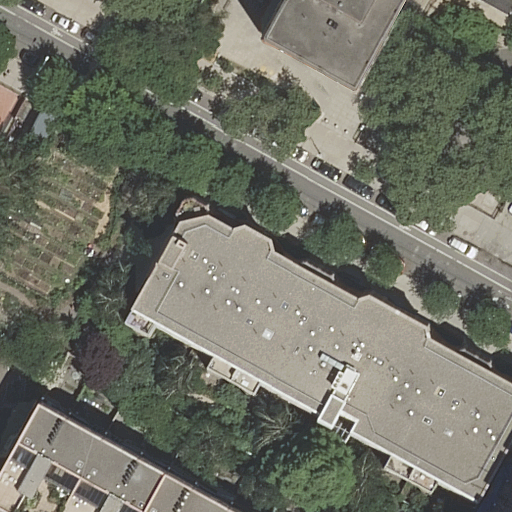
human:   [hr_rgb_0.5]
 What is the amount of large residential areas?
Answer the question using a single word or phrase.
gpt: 0

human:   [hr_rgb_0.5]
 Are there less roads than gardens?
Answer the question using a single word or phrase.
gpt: no

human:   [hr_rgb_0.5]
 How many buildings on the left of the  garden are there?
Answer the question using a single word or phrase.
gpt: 0

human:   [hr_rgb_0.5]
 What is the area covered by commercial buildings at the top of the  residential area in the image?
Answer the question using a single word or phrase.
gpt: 0m2

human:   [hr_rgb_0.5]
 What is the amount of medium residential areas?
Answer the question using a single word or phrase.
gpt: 1

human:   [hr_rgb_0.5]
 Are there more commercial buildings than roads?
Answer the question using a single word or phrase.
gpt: no

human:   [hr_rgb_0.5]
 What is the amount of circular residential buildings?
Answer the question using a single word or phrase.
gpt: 0

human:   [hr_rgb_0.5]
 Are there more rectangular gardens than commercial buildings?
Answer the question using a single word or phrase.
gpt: yes

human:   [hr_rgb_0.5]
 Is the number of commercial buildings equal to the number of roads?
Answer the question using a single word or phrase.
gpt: no

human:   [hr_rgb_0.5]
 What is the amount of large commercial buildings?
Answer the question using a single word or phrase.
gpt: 0

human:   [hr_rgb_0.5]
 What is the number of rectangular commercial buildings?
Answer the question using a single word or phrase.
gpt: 0

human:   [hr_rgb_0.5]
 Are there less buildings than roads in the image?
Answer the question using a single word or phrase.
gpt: no

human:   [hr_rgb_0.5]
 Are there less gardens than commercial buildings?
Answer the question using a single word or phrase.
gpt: no

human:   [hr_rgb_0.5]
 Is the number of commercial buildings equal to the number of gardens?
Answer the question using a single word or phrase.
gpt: no

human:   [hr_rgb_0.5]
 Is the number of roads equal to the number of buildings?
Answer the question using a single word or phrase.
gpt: no

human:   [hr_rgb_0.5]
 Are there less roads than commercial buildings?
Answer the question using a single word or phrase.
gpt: no

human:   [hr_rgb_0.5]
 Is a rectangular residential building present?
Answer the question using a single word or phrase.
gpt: yes

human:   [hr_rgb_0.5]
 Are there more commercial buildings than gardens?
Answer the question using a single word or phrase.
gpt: no

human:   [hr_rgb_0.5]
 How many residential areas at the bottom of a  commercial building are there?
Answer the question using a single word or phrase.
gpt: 0

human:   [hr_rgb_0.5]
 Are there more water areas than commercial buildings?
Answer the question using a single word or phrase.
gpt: no

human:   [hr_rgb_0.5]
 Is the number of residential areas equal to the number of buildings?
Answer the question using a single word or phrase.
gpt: no

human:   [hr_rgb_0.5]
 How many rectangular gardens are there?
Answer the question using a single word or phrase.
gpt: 1

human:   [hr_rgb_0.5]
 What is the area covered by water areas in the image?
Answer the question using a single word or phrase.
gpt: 0m2

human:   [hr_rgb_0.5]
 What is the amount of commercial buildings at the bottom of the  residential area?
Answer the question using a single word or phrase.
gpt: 0

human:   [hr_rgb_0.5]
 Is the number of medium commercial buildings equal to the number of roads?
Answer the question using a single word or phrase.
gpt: no

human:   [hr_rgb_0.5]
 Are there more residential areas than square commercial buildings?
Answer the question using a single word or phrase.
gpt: yes

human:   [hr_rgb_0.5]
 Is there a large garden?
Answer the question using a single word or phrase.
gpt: no

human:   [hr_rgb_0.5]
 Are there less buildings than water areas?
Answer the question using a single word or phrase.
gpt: no

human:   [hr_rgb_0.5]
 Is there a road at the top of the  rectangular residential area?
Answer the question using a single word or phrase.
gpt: no

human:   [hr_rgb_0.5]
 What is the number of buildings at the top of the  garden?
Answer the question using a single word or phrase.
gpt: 4

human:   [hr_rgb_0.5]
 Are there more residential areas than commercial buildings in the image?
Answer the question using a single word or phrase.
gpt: yes

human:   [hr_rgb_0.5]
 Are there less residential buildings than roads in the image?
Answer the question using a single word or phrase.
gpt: no

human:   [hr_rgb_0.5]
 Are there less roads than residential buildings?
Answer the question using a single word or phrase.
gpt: yes

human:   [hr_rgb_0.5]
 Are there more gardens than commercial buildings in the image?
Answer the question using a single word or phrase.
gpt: yes

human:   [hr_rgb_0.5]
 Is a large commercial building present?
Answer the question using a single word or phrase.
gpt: no

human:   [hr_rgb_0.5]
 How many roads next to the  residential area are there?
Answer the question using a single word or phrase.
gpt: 1